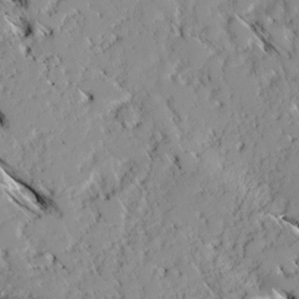
Label: non_frost